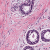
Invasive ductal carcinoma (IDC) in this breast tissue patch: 0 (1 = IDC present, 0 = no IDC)